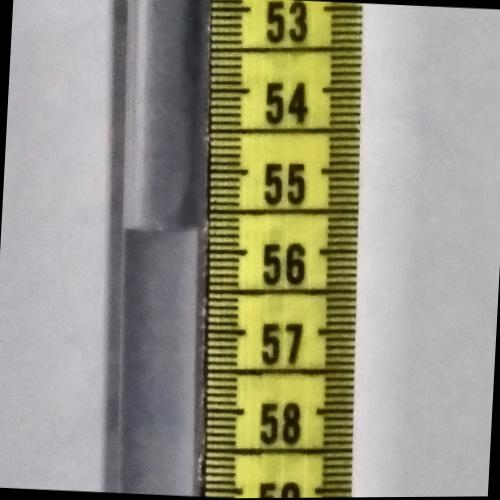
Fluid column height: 55.7 cm